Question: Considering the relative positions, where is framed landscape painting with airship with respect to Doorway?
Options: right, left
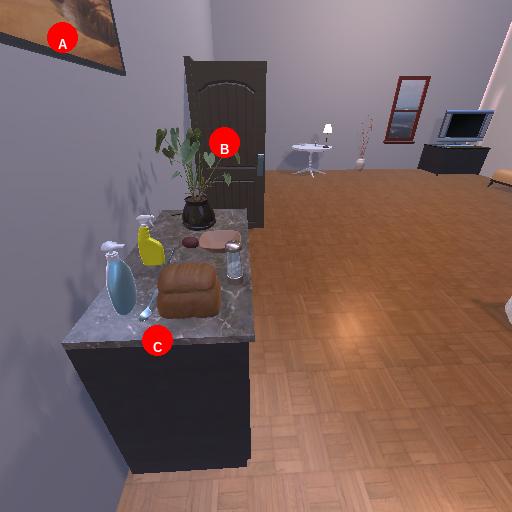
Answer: right